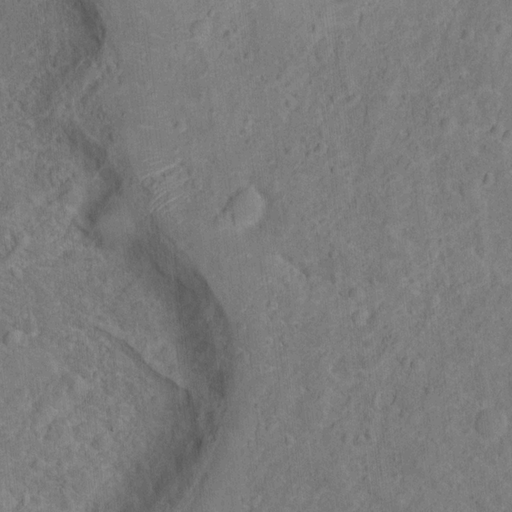
Classes present: Background